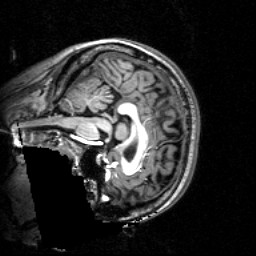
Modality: T1w
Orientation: sagittal
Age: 20
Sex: female